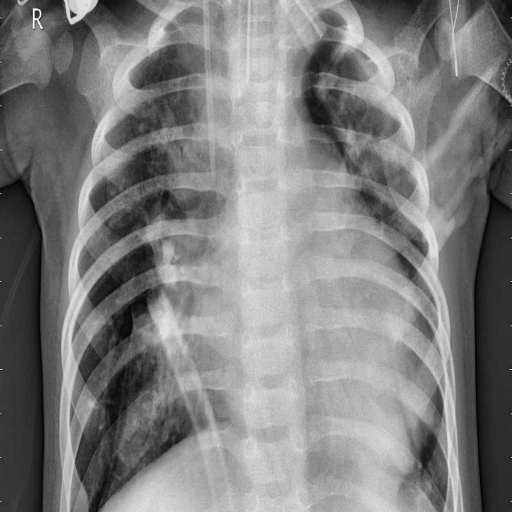
Finding: PNEUMONIA